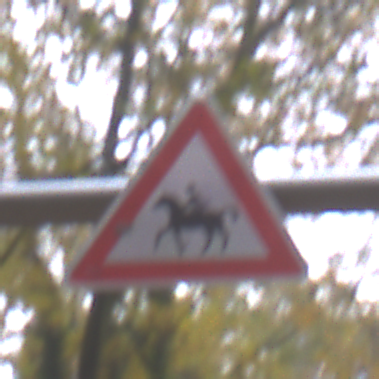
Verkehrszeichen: ReiterRechts
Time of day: MorningAfternoon
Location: Outdoor (Nature)
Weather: Overcast
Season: Autumn
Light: Natural